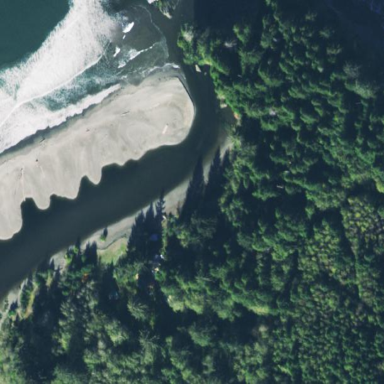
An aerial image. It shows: Beautiful beach with natural surroundings.